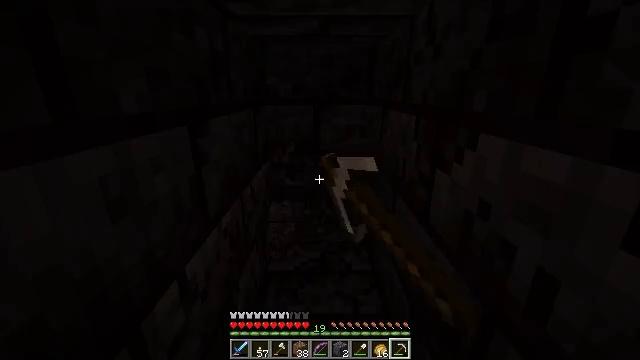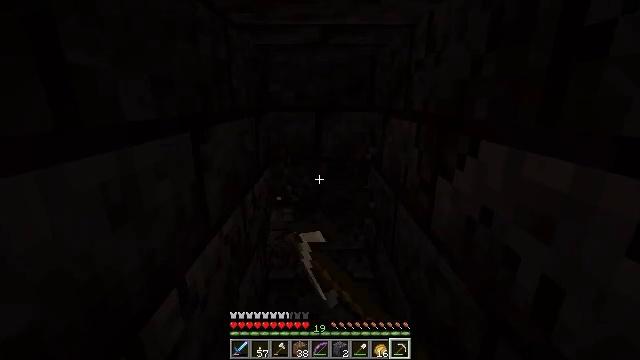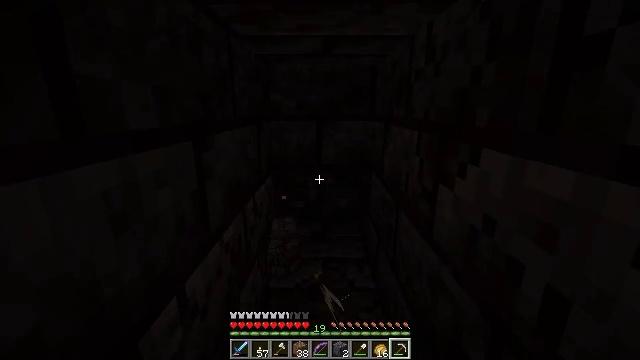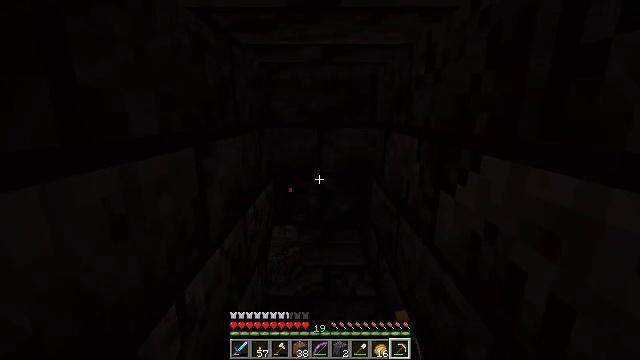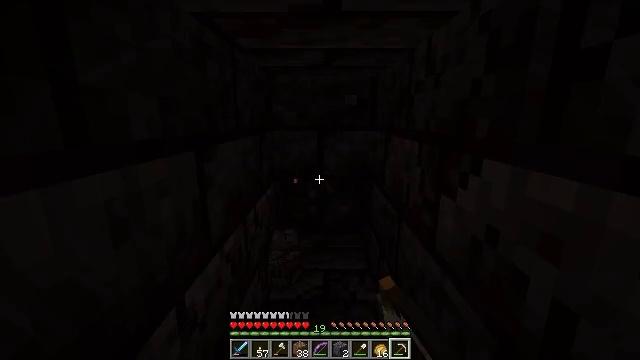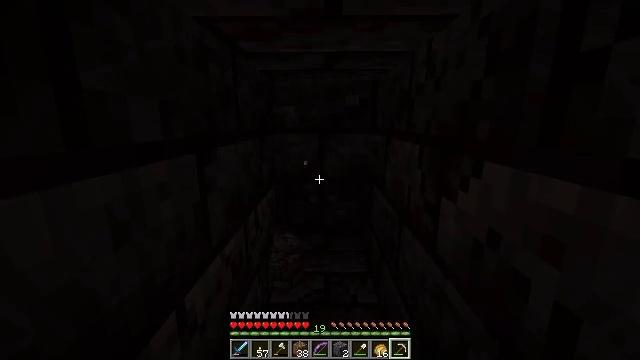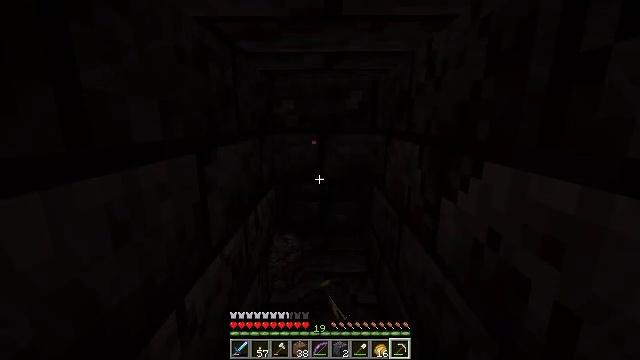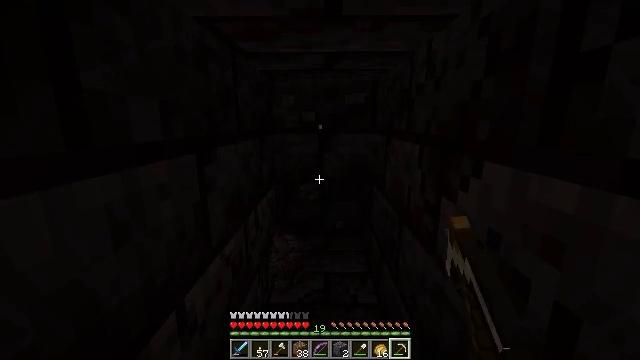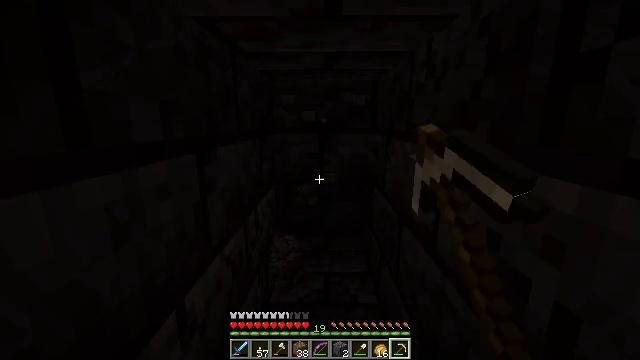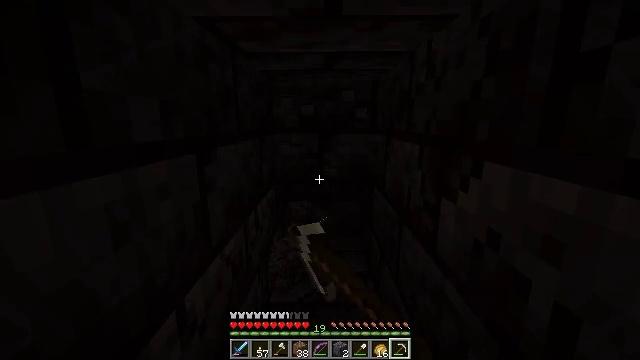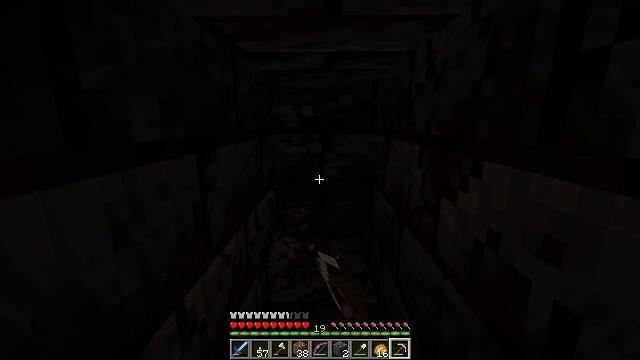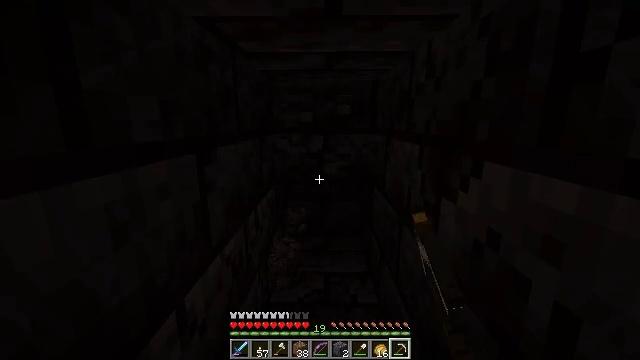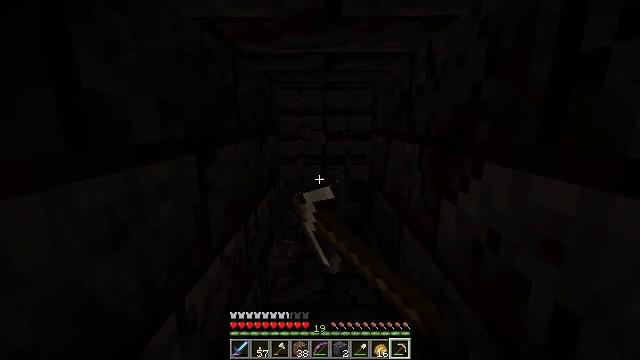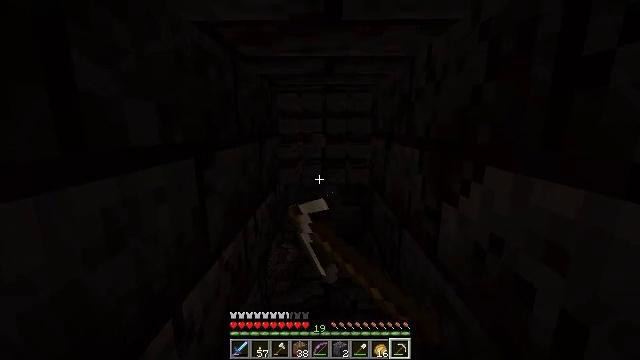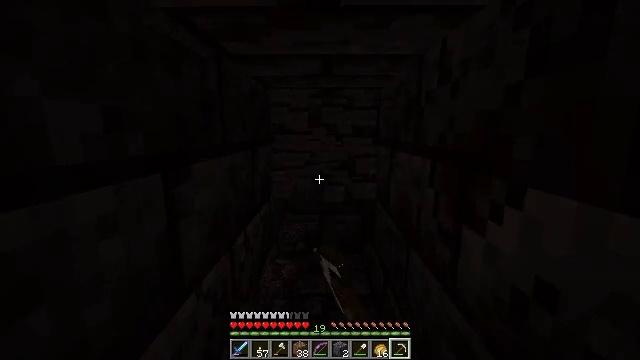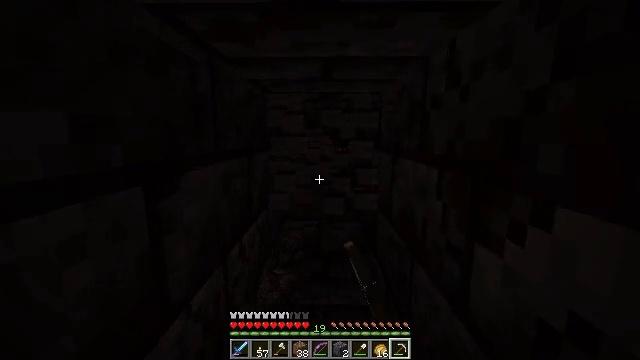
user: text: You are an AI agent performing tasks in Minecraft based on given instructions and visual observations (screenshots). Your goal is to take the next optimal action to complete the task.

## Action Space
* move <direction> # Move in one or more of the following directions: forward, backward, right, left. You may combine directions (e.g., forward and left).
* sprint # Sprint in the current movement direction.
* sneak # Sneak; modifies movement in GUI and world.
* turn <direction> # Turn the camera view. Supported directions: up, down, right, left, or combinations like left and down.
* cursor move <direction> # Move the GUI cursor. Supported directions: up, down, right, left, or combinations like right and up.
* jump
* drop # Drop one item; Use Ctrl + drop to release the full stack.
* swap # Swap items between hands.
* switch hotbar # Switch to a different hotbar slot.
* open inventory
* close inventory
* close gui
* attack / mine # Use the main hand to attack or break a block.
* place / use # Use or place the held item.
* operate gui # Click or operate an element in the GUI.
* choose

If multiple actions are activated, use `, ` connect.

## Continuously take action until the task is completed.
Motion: motion action
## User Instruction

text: Break the polished blackstone bricks for materials.
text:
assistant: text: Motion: turn up, attack / mine
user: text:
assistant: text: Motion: turn up, attack / mine
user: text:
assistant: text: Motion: turn up, attack / mine
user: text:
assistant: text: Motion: attack / mine
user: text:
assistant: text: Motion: attack / mine
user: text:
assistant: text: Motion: attack / mine
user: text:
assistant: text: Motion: attack / mine
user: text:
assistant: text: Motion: attack / mine
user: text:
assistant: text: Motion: attack / mine
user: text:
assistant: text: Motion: attack / mine
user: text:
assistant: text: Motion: attack / mine
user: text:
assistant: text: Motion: attack / mine
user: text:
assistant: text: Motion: move forward, attack / mine
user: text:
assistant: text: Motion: move forward, turn up, attack / mine
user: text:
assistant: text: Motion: move forward, attack / mine
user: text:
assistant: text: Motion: move forward, attack / mine
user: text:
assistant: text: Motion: attack / mine